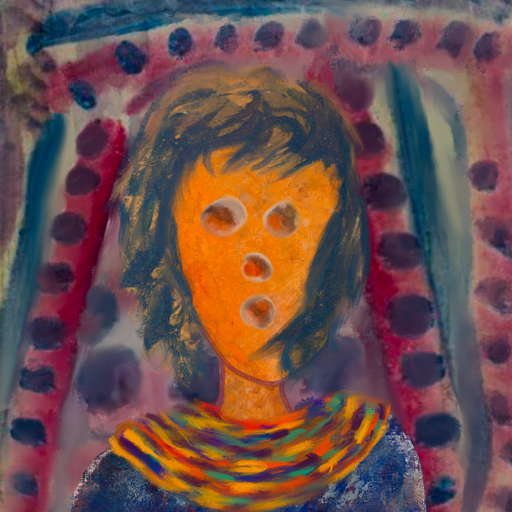
Background: HillGirl, Head And Neck Front: Hypocrite, Face Front: Rupkatha, Bust: Irani, Hair Front: InTheSun, Head Accessory: Blank, Second Necklace: An_Impression_2, Necklace: Blank, Baby: Blank